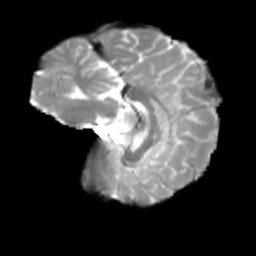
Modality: T2w
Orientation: sagittal
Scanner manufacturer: siemens
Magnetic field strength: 3 T
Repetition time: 4 s
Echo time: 0.0594 s